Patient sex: M
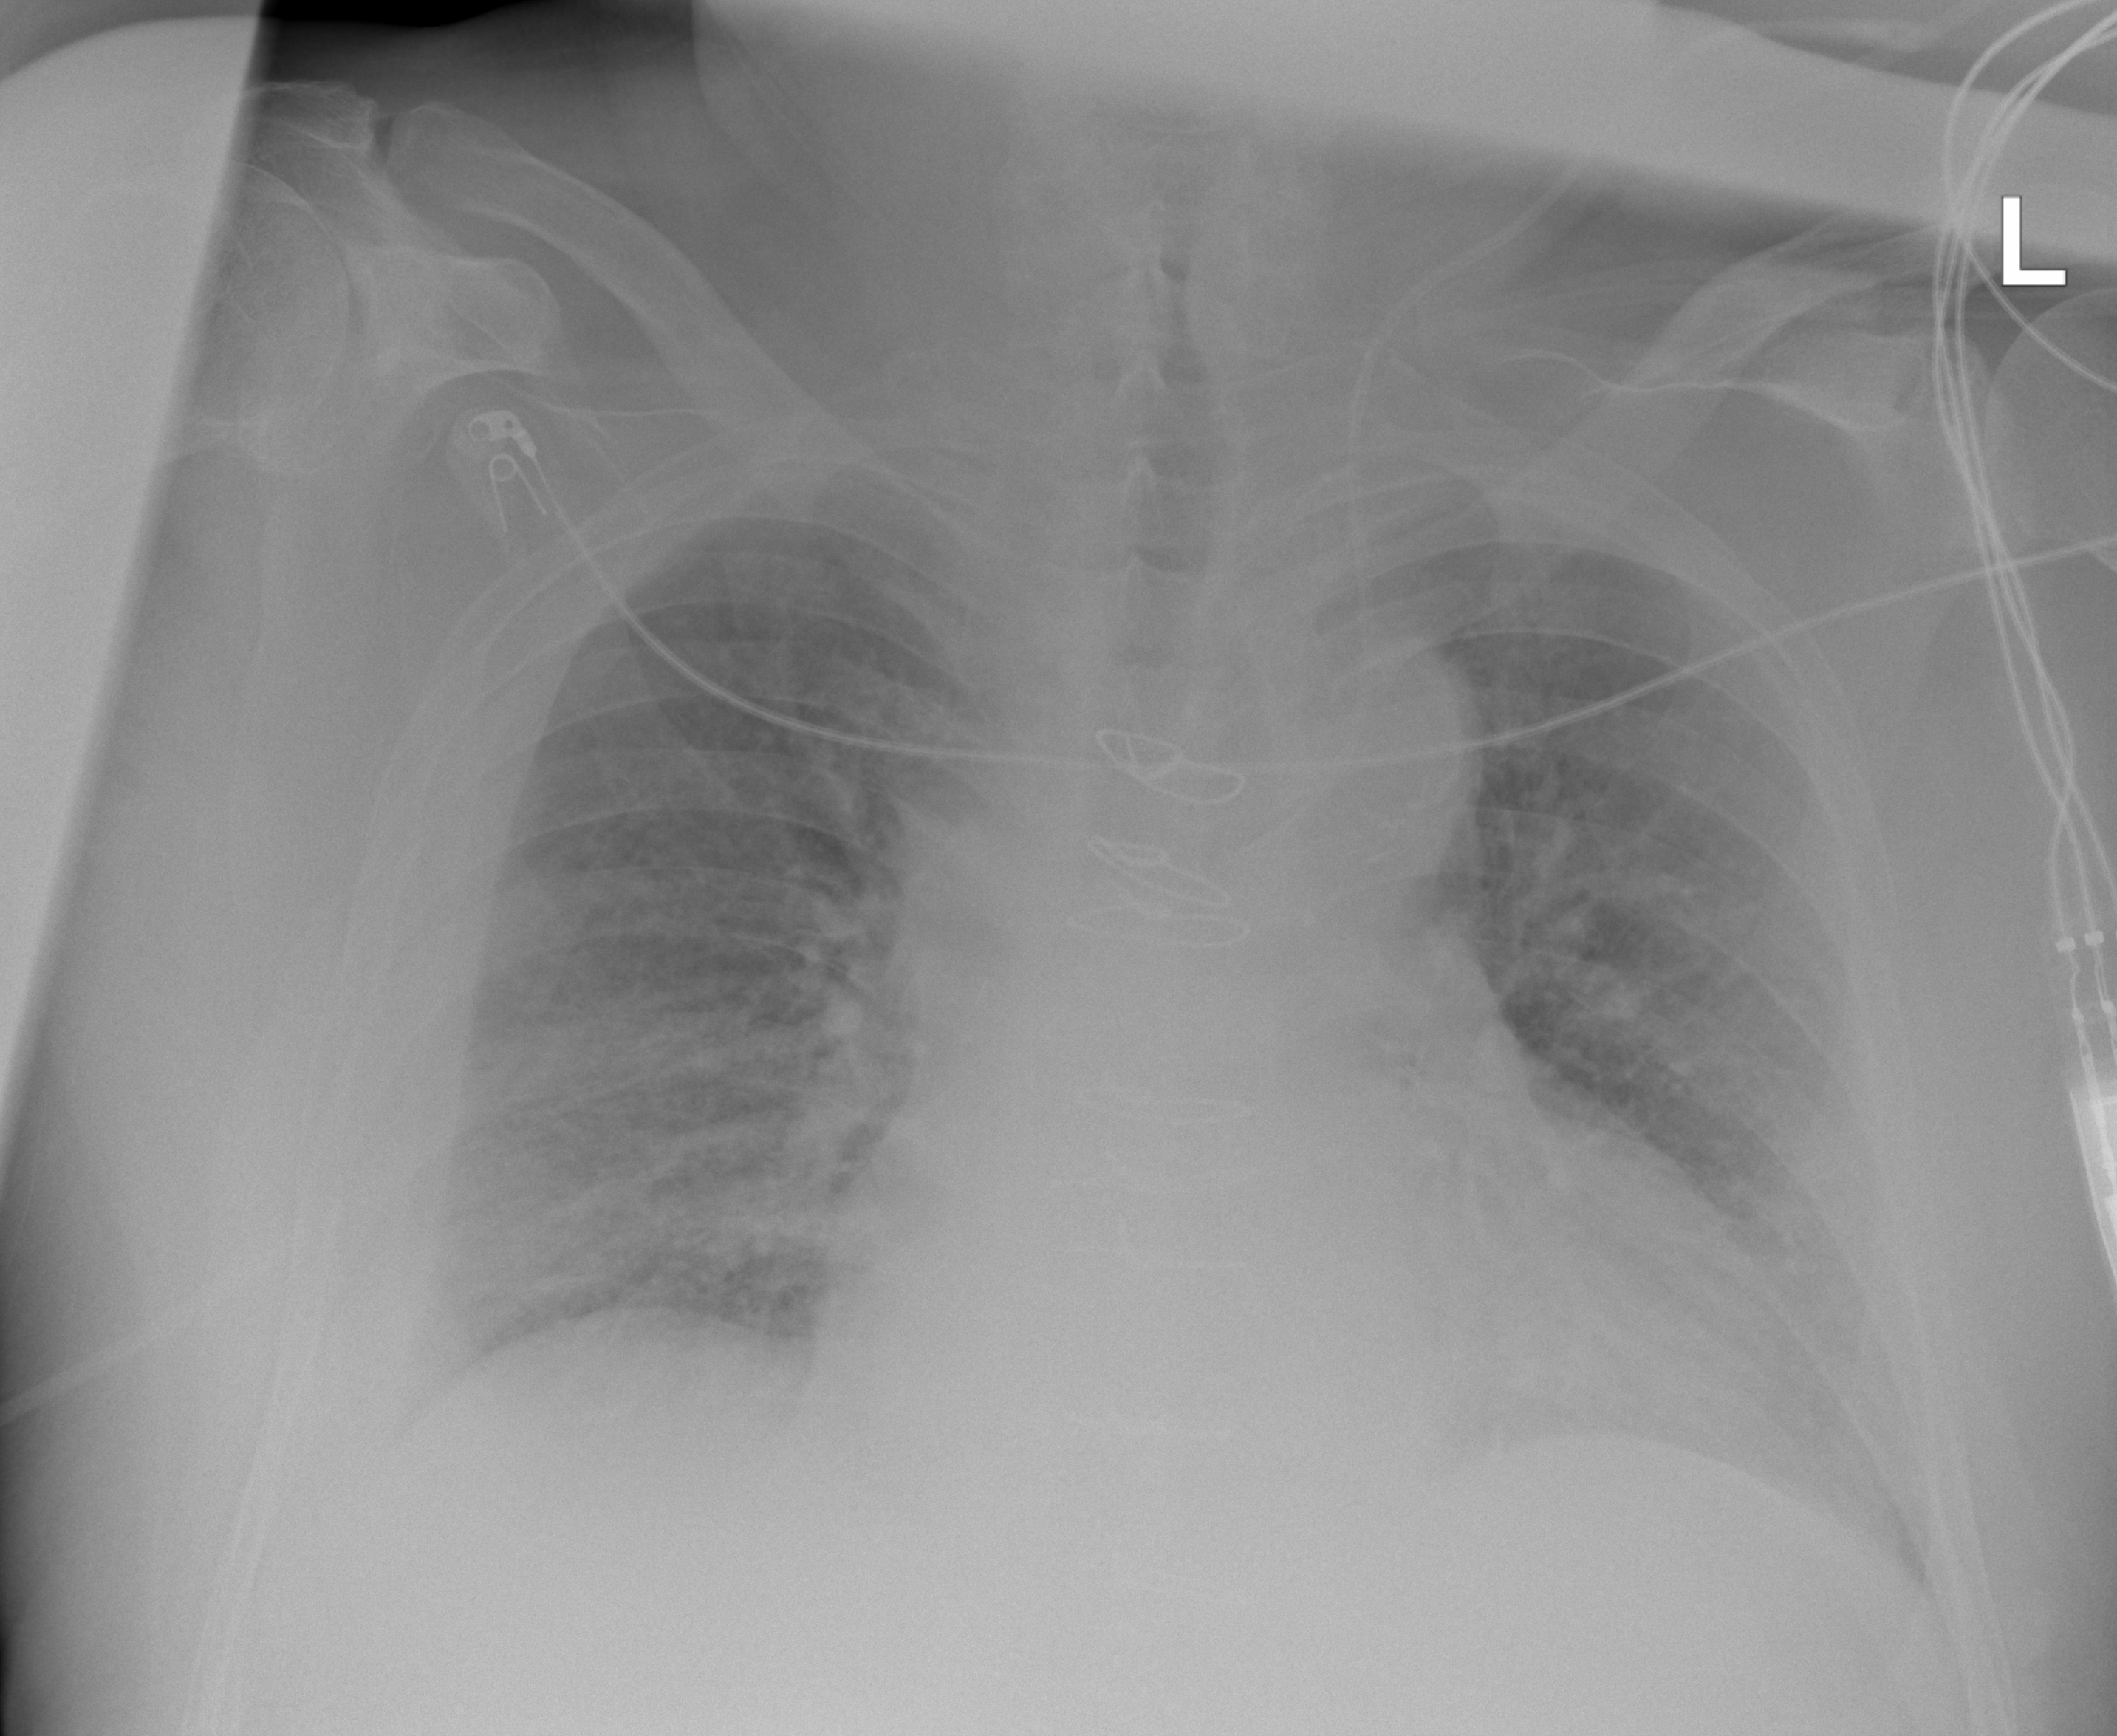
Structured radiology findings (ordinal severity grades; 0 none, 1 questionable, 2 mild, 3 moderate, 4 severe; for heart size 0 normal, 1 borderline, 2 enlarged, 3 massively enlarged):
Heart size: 2
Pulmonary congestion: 3
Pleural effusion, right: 3
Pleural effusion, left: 0
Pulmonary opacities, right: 0
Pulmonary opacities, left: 0
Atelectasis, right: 2
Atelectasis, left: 0